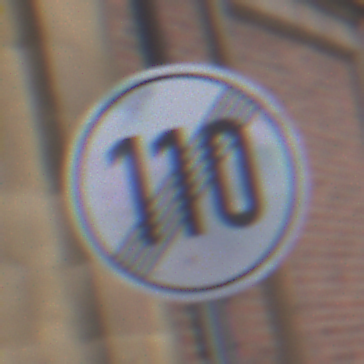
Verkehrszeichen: EndeGeschwindigkeit110
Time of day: Midday
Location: Outdoor (Urban)
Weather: Overcast
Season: NotSpecified
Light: Natural